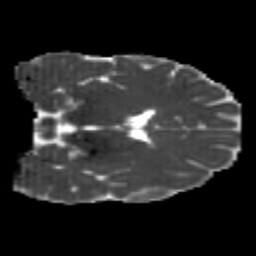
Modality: MD
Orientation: coronal
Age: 26
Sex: male
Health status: healthy
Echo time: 0.074 s